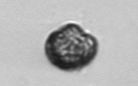
Label: Dinophyceae